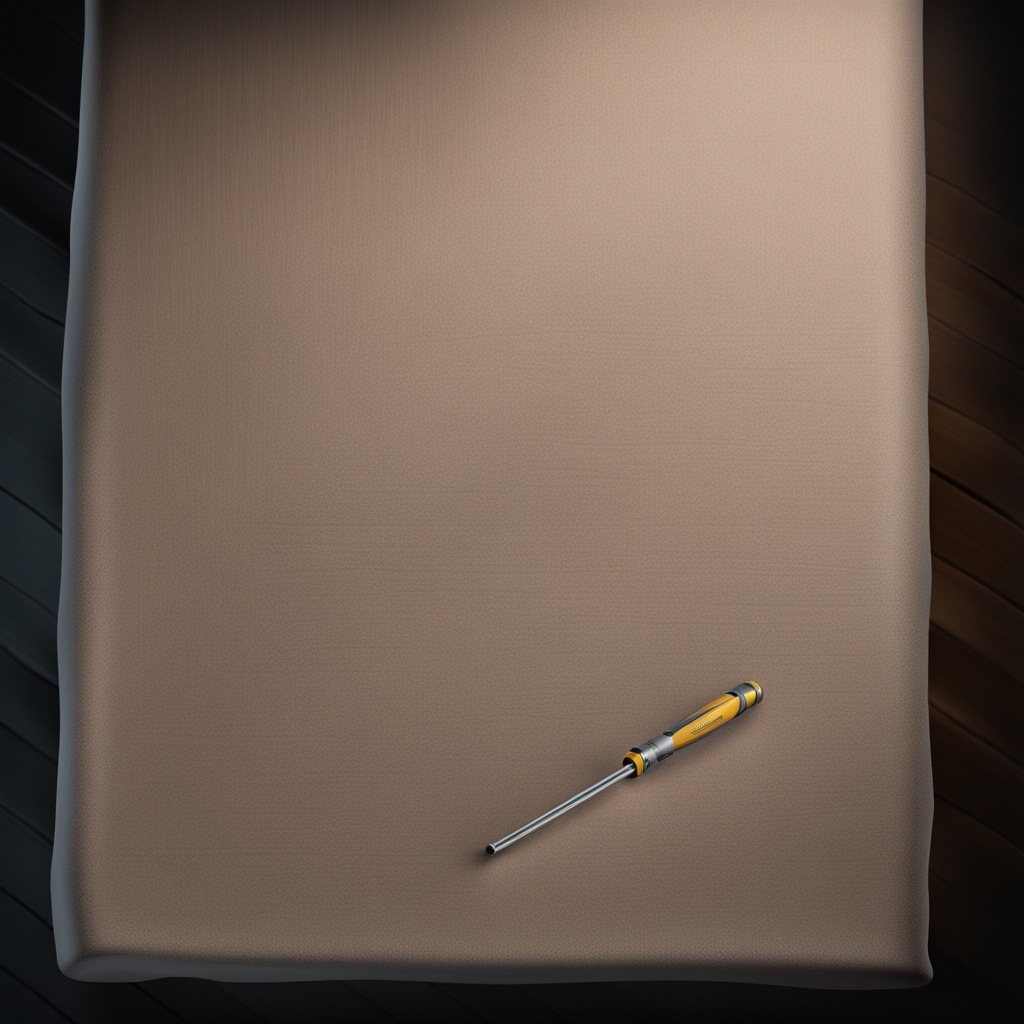
A screwdriver is lying on the wooden table.